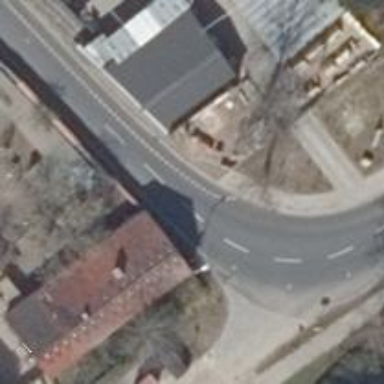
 and lane for pedestrians on the left sidewalk."